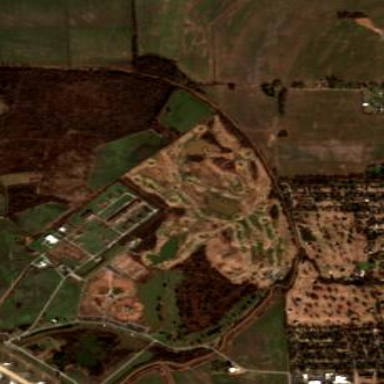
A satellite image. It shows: Golf course surrounded by greenery.